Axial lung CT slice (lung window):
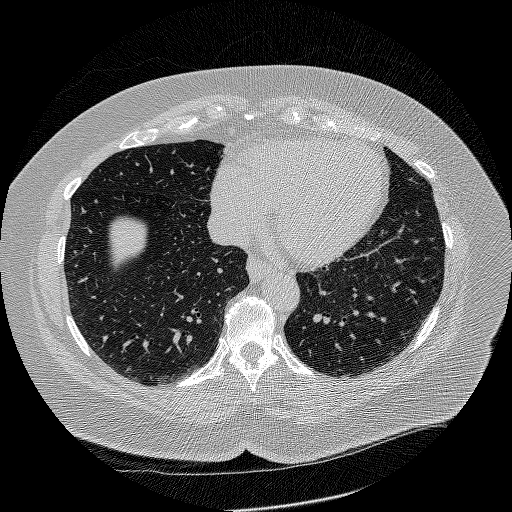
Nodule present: no